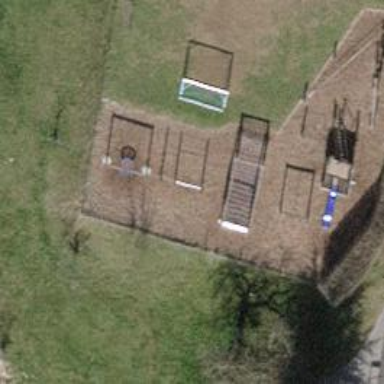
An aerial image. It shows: Playground area for leisure activities on the land.